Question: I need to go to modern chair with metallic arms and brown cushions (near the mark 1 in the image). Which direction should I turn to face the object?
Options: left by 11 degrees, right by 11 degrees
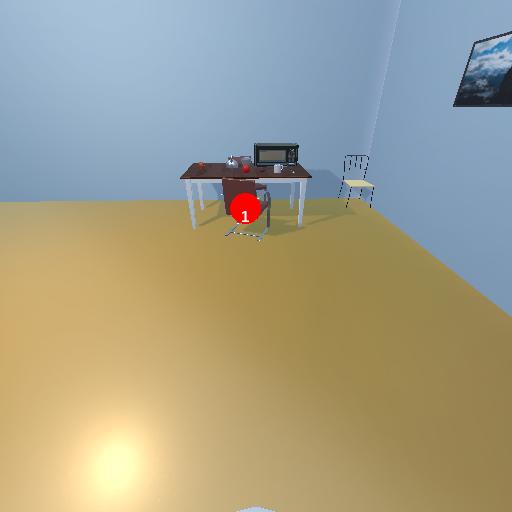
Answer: left by 11 degrees